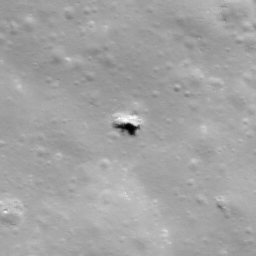
Pit: Adams B 1
Host crater: Adams B
Host type: impact_melt
Lunar coordinates: latitude -31.412, longitude 65.641